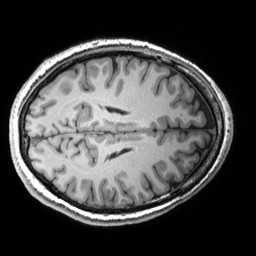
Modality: T1w
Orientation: axial
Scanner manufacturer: siemens
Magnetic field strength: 3 T
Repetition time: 2.53 s
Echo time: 0.00299 s